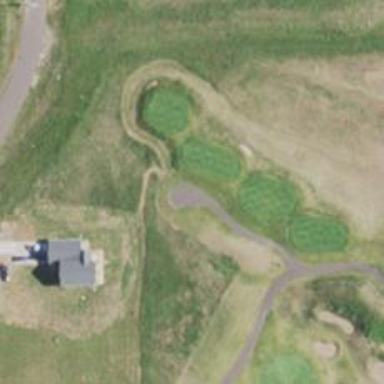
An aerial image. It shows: Path for both road and golf.